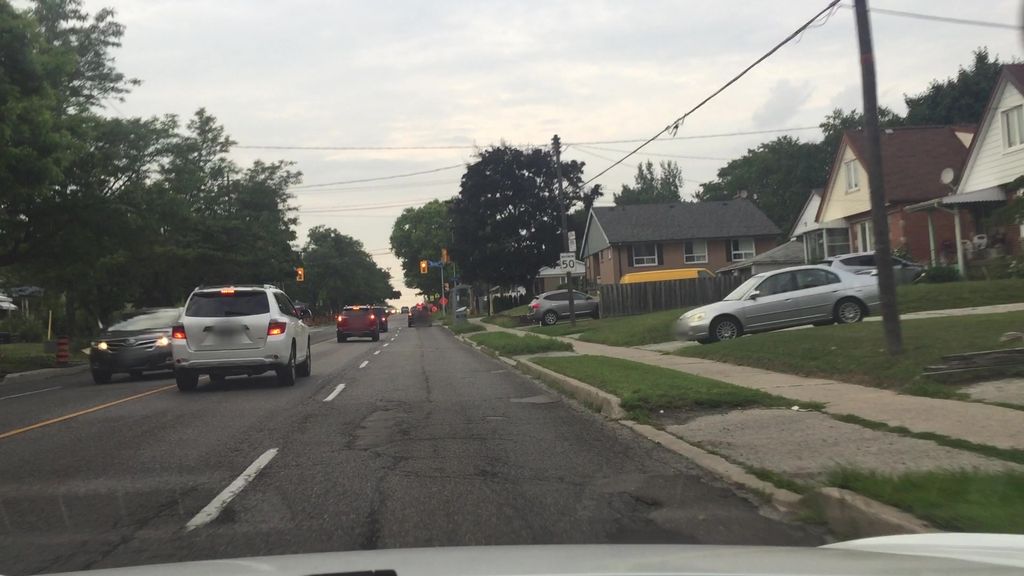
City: toronto